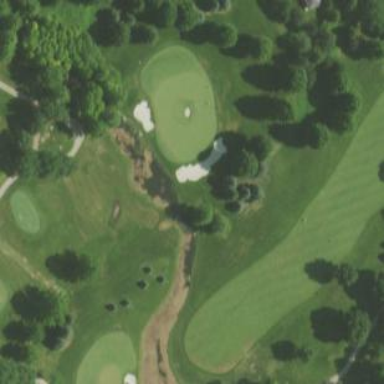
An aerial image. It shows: View of golf hole.